Interaction volume radius: 5 \u00c5
Interaction volume height: 10 \u00c5
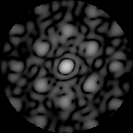
Disorder parameter: 0.4821